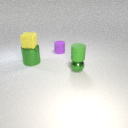
large green metal cylinder to the left of small green metal sphere